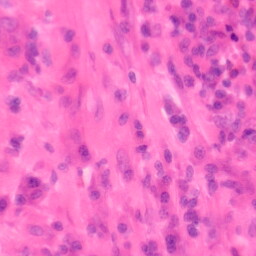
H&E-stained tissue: Colon